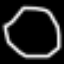
Label: octagon